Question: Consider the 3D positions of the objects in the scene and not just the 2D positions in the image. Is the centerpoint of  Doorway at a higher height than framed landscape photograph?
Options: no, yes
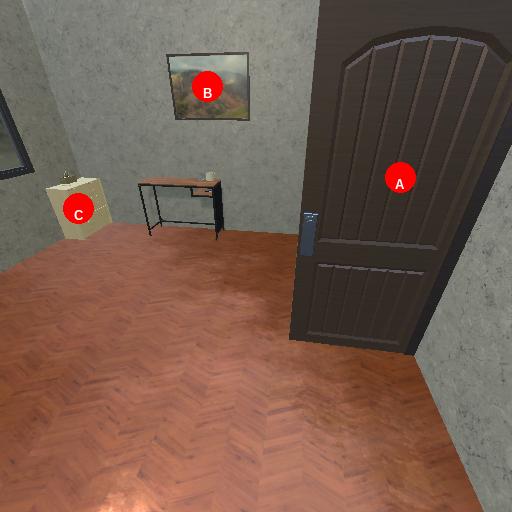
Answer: no